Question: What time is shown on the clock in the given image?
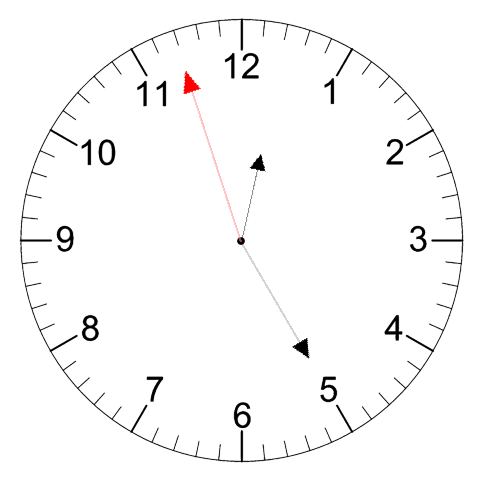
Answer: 12:24:57